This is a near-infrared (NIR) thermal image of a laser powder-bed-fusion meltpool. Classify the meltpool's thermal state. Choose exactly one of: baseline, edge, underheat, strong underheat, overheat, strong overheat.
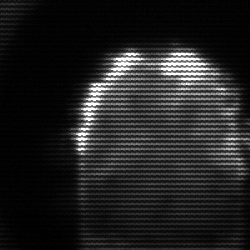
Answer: baseline